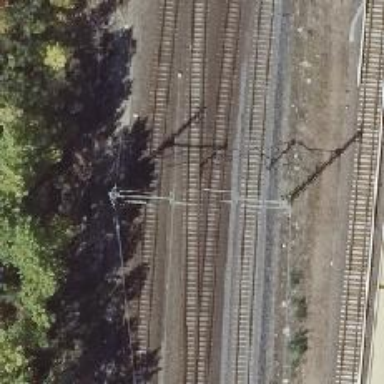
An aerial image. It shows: Railway with electrified contact lines.